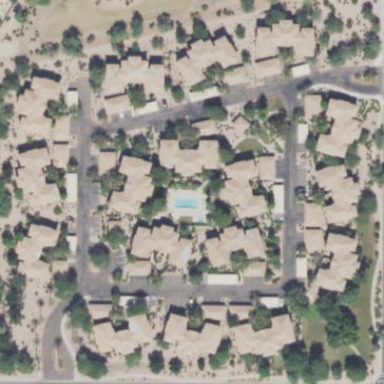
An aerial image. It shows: Residential area with apartments.